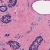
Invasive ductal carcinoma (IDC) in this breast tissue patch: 0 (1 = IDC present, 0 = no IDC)